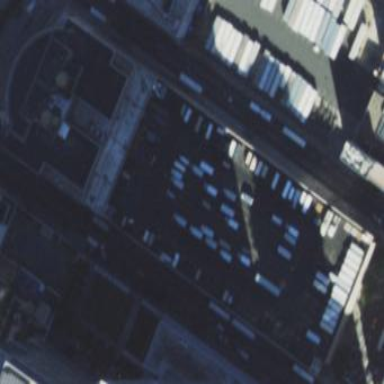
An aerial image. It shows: Building that serves as post depot.